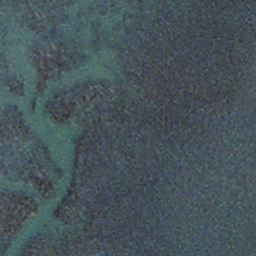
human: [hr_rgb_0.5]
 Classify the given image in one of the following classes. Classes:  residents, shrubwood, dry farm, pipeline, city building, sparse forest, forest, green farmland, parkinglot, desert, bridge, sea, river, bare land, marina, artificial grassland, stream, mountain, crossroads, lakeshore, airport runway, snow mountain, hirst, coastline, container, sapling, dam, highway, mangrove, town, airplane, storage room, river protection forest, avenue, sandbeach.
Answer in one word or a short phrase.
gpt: stream